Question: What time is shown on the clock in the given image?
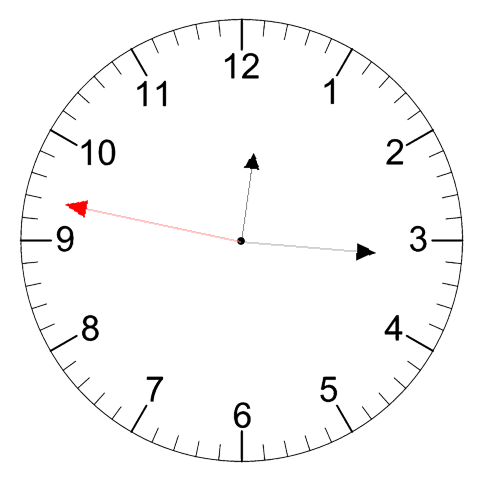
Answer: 12:15:47